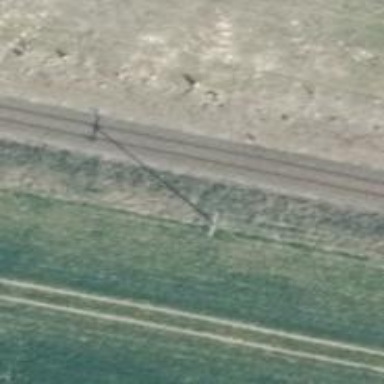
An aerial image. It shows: Power pole.